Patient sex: F
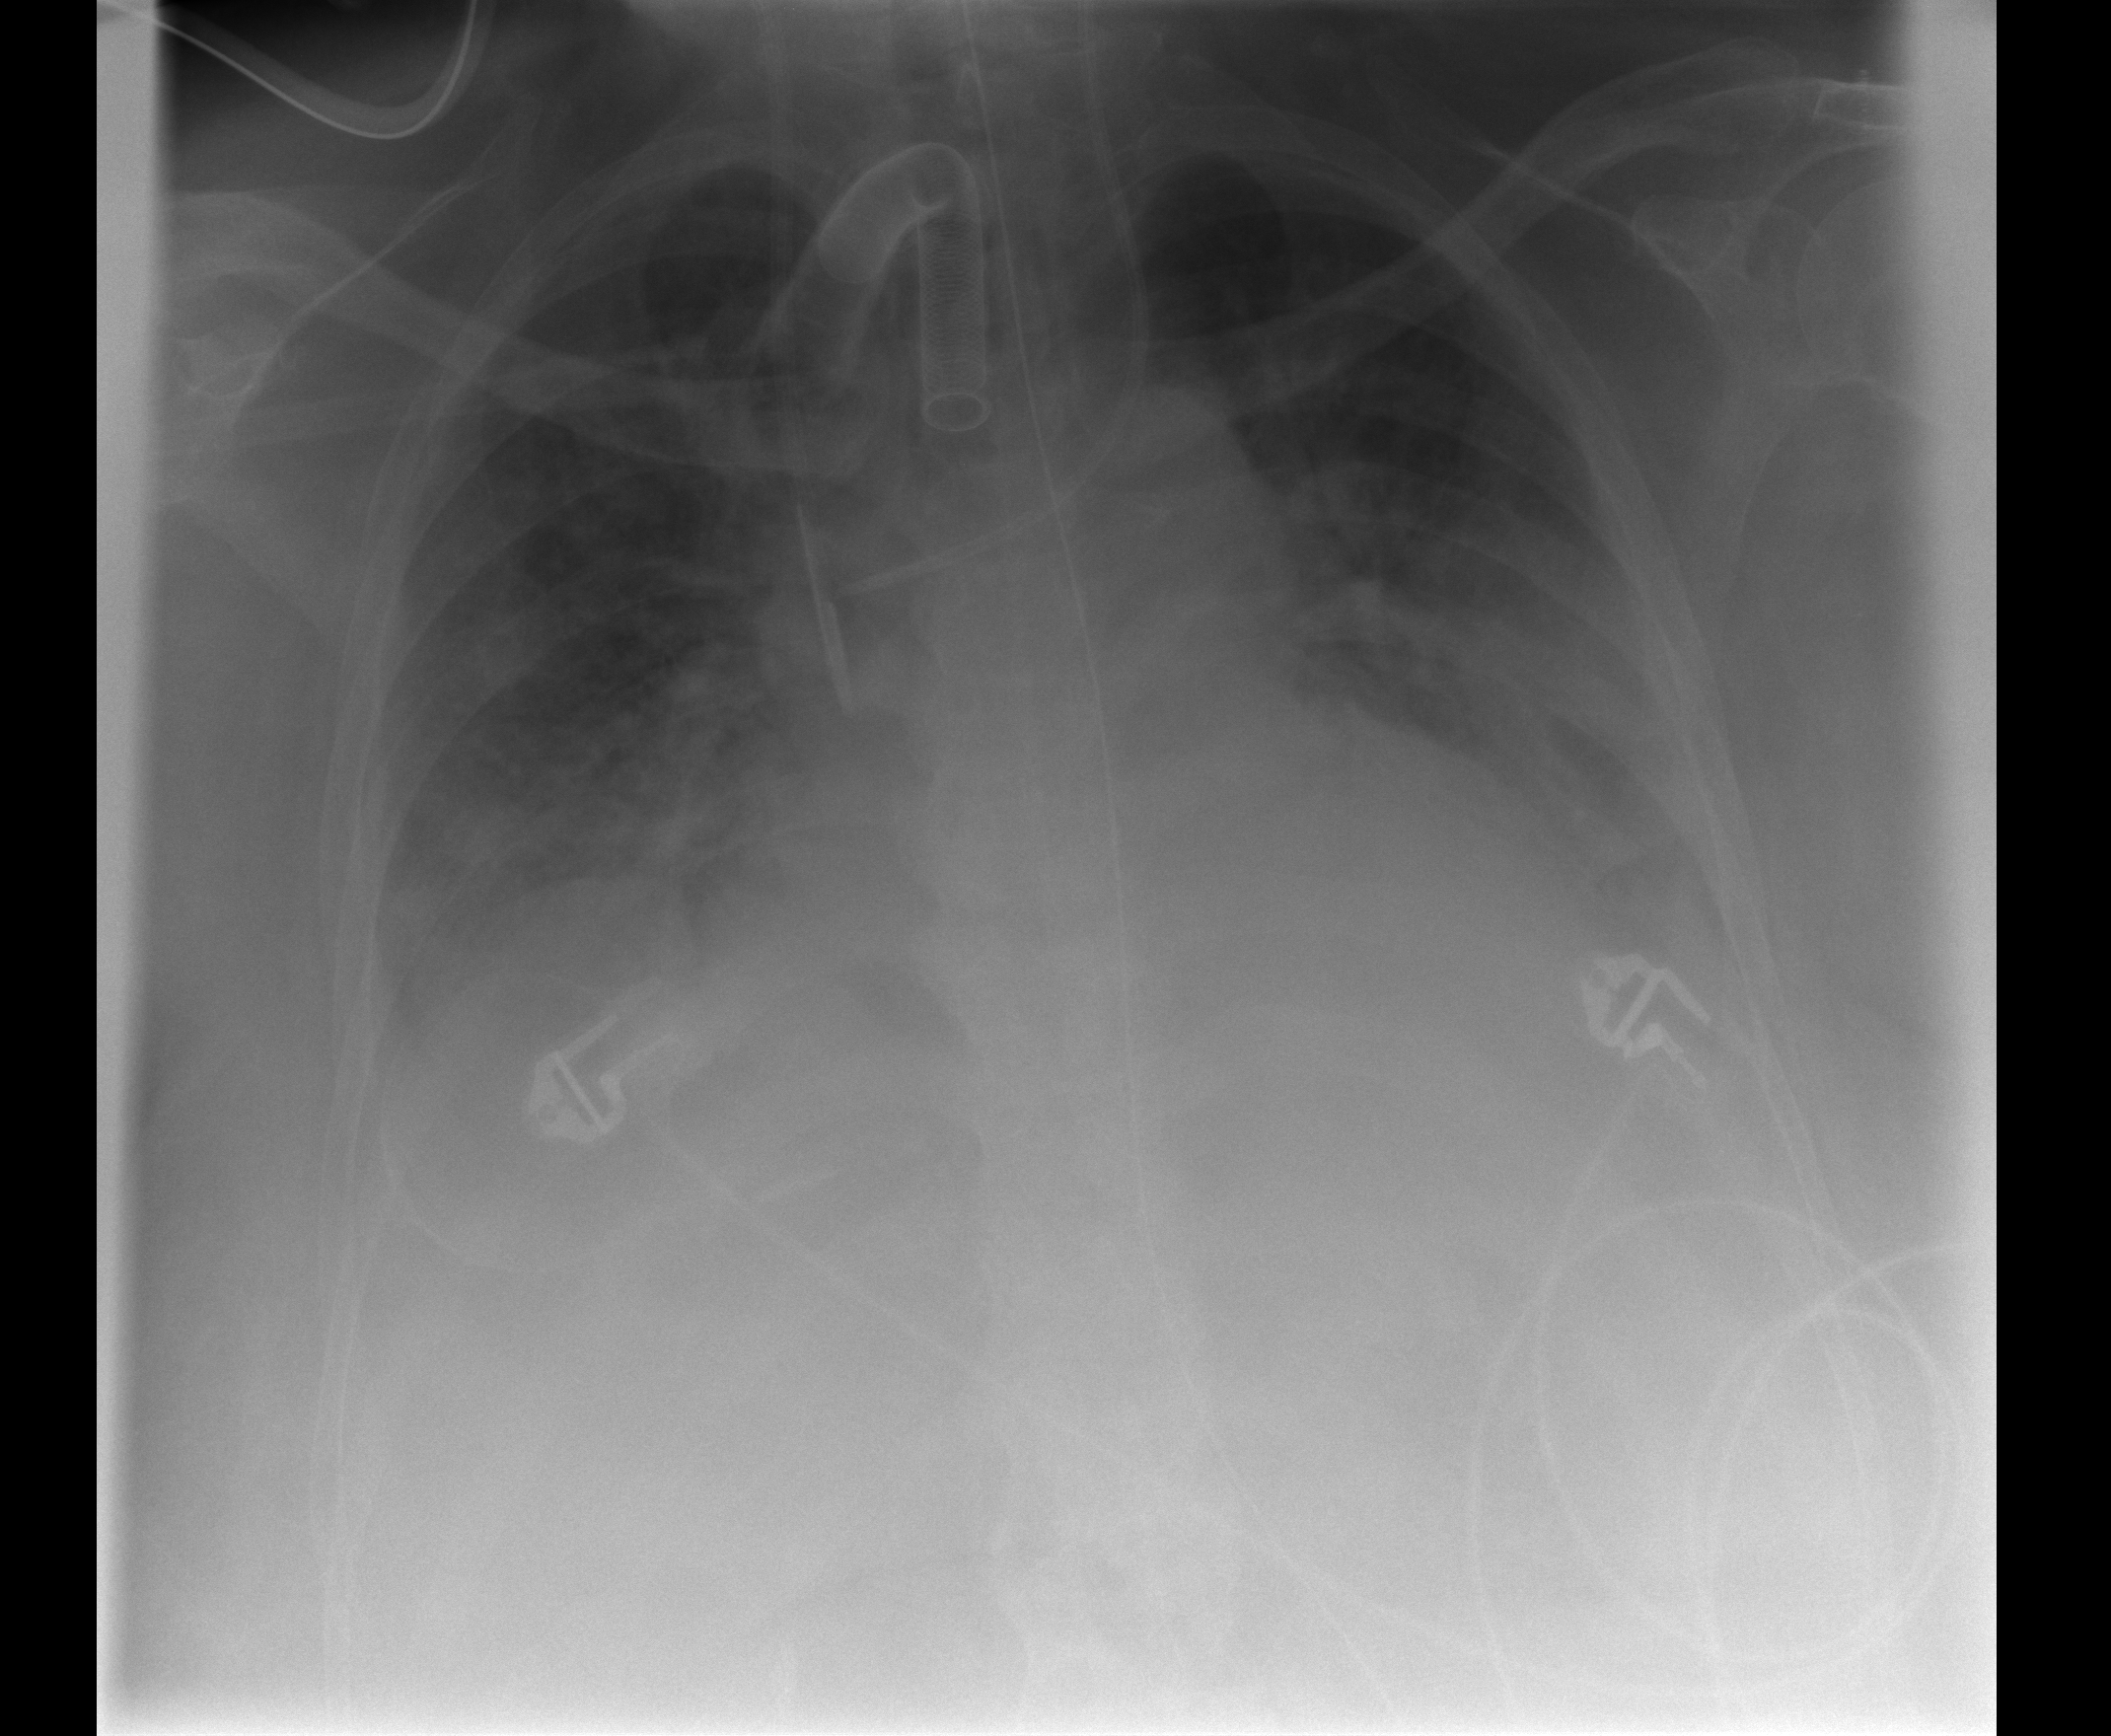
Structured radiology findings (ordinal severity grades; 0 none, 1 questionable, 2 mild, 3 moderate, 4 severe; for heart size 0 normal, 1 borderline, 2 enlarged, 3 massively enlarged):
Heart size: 3
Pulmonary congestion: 2
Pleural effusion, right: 2
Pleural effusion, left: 2
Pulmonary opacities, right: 3
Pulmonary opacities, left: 2
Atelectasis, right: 2
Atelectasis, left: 2